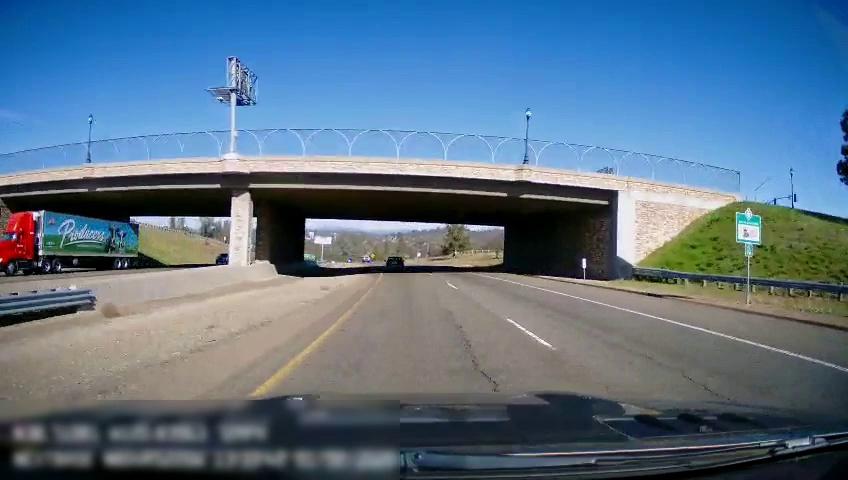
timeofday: Day
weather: Sunny
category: Drivable Space
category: Drivable Space
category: Vehicles | Truck
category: Vehicles | Car
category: Vehicles | Car
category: Vehicles | SUV
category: Lanes | Current Lane
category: Lanes | Current Lane
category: Lanes | Alternate Lane
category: Traffic | Signs
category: Traffic | Signs